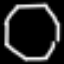
Label: octagon